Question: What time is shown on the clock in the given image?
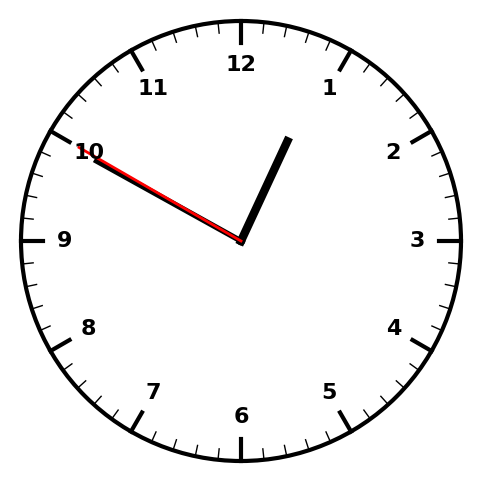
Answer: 12:49:50